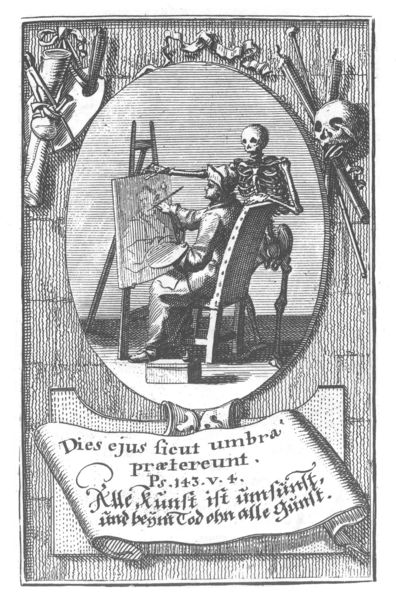
Titel: Todten-Capelle, oder allgemeiner Todten-Spiegel
Schlagwörter: gemälde, mann, weiß, grau, hut, schwarz, stuhl, schädel, tod, tot, bild, oval, rund, schrift, grafik, inschrift, maler, staffelei, podest, vergänglichkeit, druck, künstler, kiste, malen, palette, pinsel, skelett, totenkopf, schriftrolle, spruch, gerippe, zange, latein, zirkel, kuoferstich, stirbt, gunst